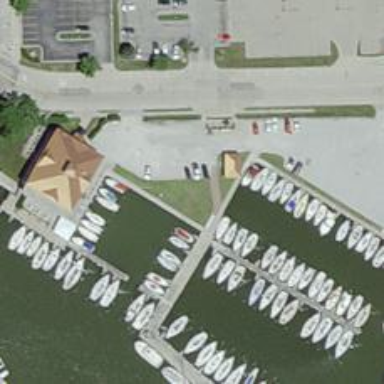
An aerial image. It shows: Dock located along the waterway.